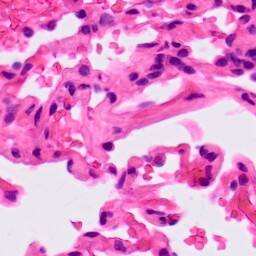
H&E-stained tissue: Lung